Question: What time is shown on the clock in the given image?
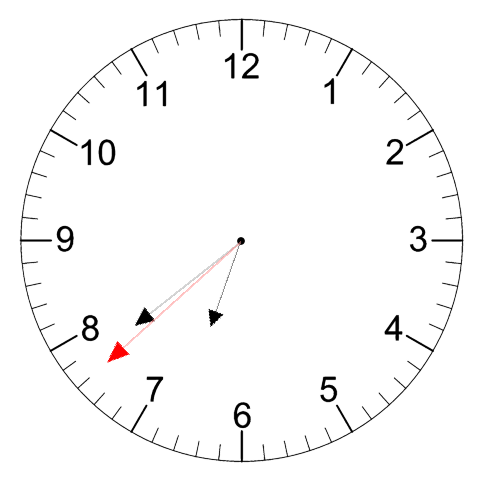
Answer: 06:38:38